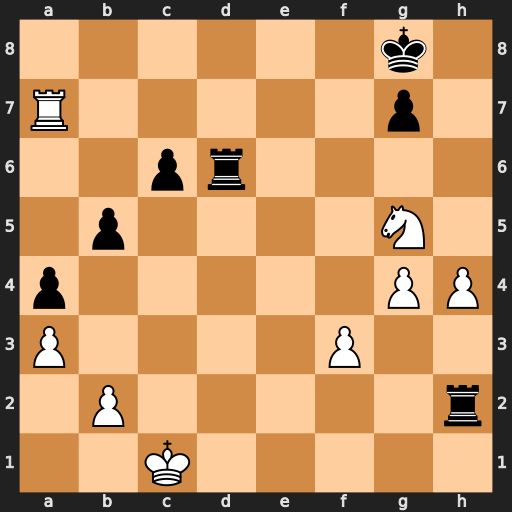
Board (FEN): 6k1/R5p1/2pr4/1p4N1/p5PP/P4P2/1P5r/2K5
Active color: w
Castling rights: -
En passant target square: -
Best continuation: Ra8+ Rd8 Rxd8#